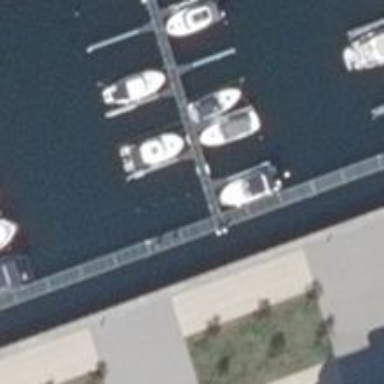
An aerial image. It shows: Man-made pier.